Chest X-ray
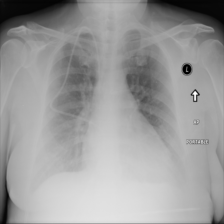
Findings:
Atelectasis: negative
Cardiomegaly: positive
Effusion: positive
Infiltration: negative
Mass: negative
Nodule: negative
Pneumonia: negative
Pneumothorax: negative
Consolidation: negative
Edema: negative
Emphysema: negative
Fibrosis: negative
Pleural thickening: negative
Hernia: negative